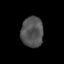
Tissue: prostate
Cell type: Myeloid cells
Senescence score: 0.2086
Nuclear area (px): 653
Mean DAPI intensity: 83.021